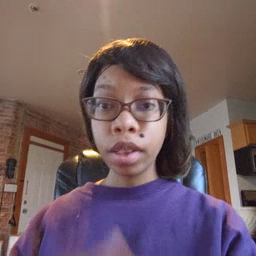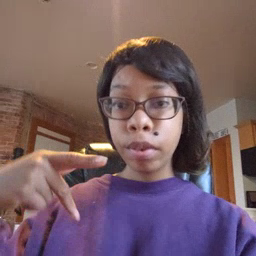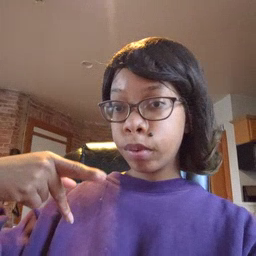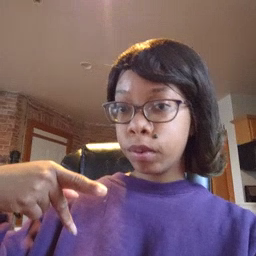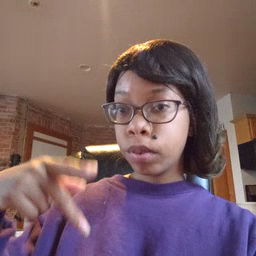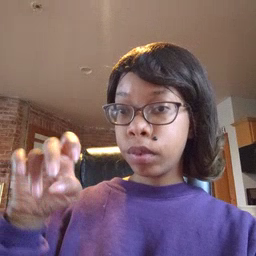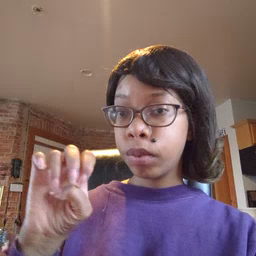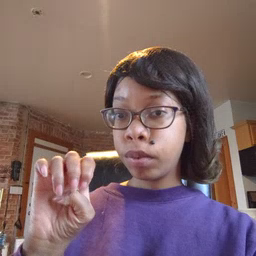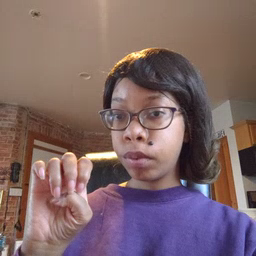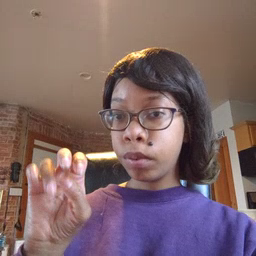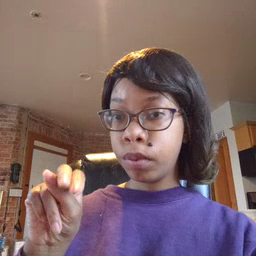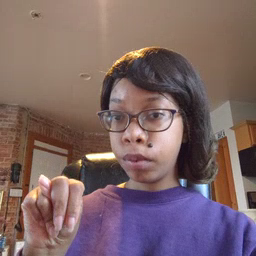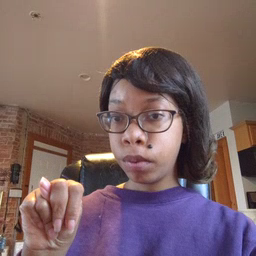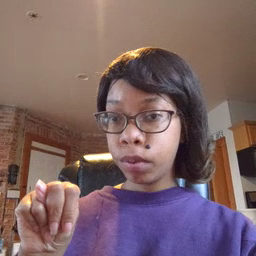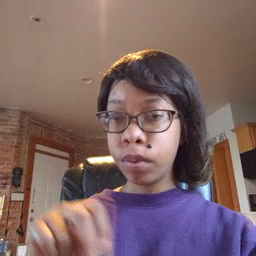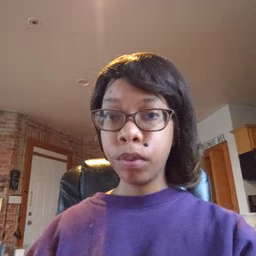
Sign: pen